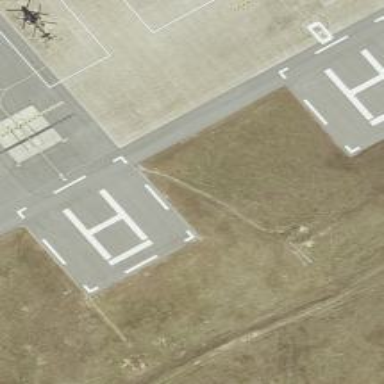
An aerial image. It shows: Image showing helipad at airport.